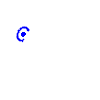
Particle: electron